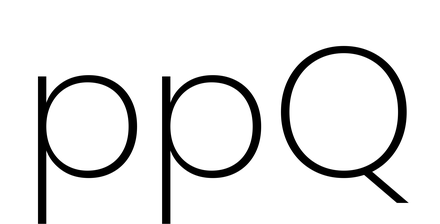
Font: Poppins-ExtraLight